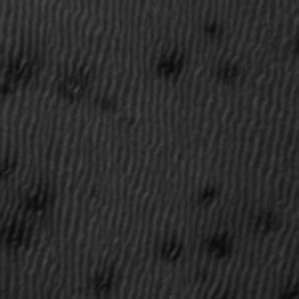
Label: frost